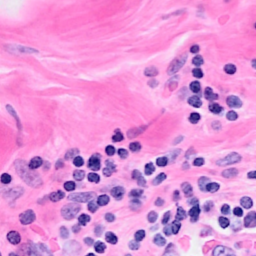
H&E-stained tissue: Breast